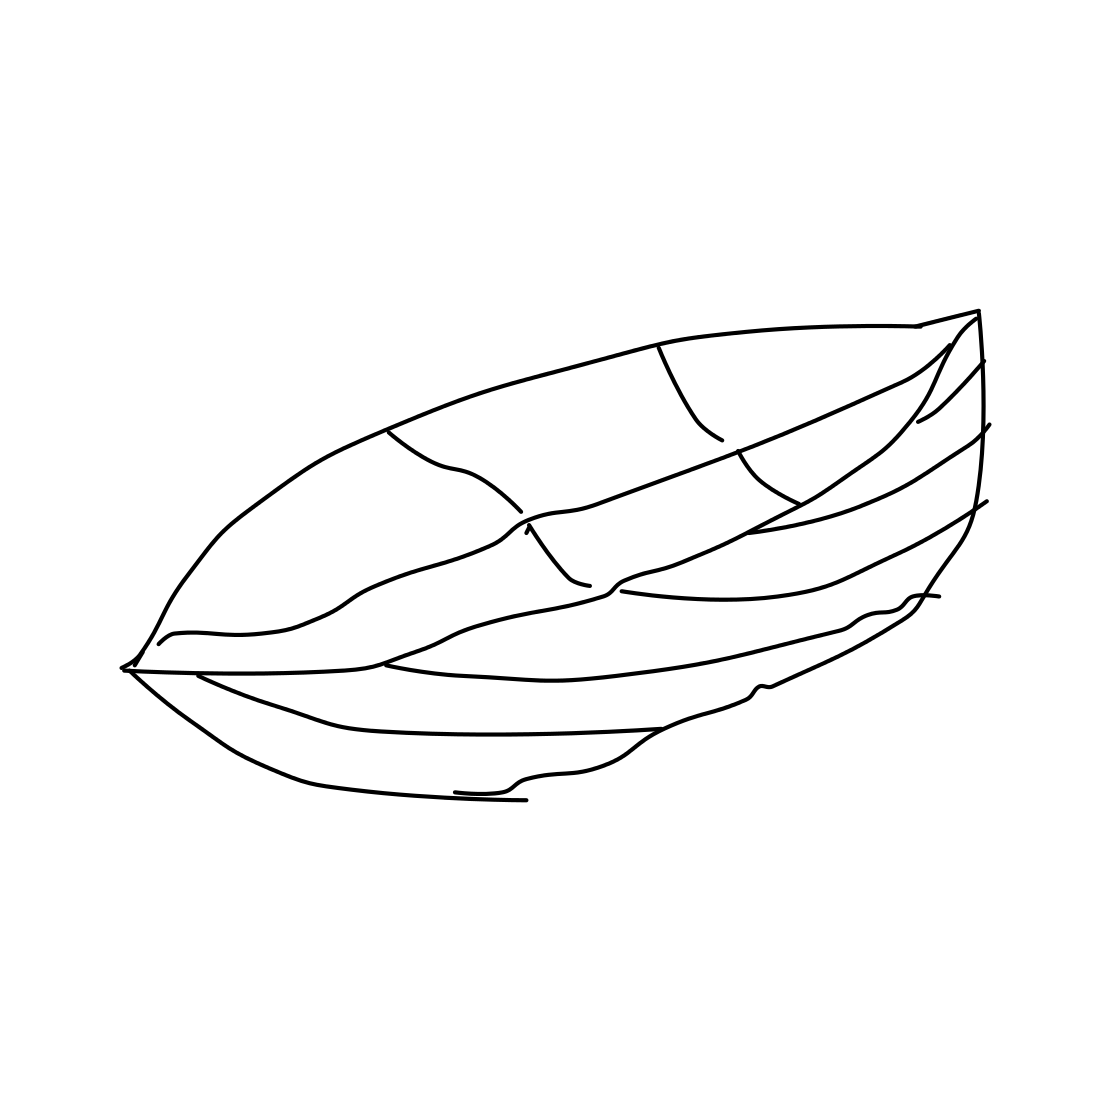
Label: canoe